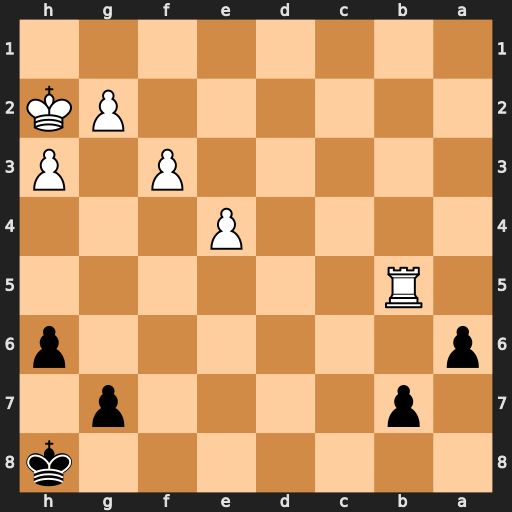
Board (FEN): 7k/1p4p1/p6p/1R6/4P3/5P1P/6PK/8
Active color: b
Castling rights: -
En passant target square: -
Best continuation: axb5 Kg3 b4 Kf4 b3